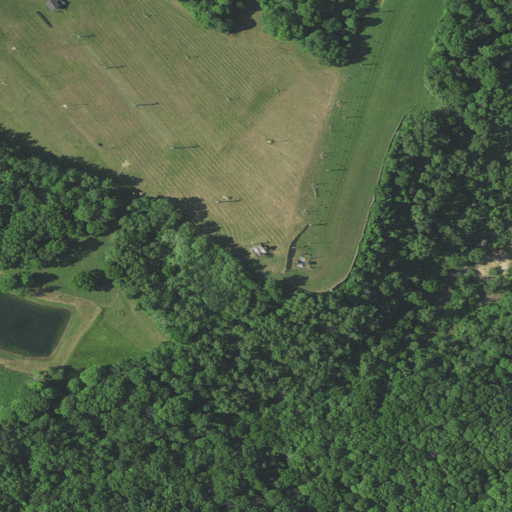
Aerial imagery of mountain in Michigan named Bald Hill containing deciduous forest, cultivated crops, grassland, mixed forest, open development, and open water